Aerial crown-view tile of a tropical tree (Barro Colorado Island, Panama), acquired 20250317:
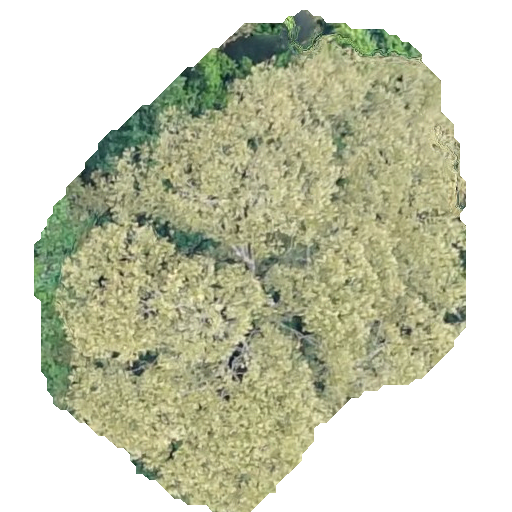
Species: Dipteryx oleifera
GBIF accepted scientific name: Dipteryx oleifera
Crown area: 226.329 m²